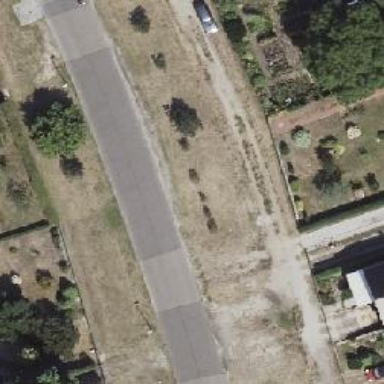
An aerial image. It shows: Service road with dirt surface of grade3 tracktype.